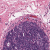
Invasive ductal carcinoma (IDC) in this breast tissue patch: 0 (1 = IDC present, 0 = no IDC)